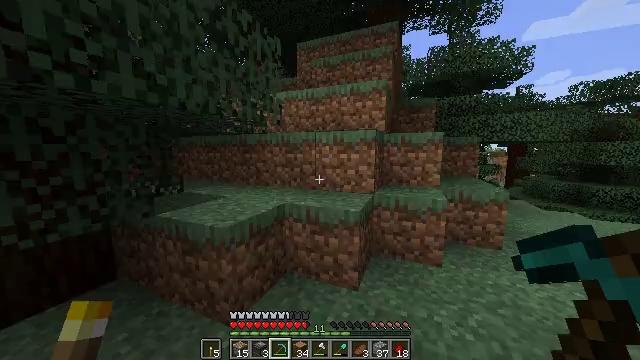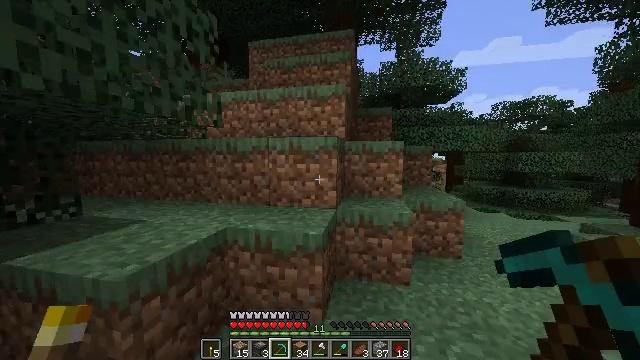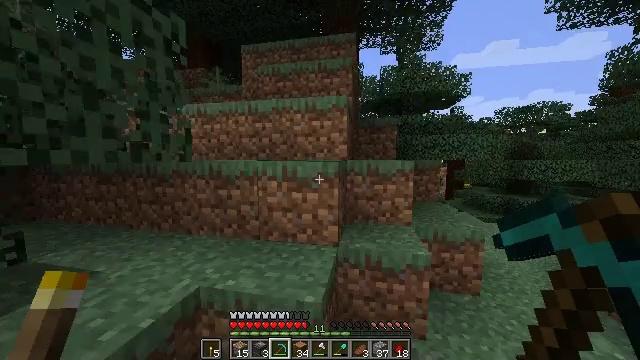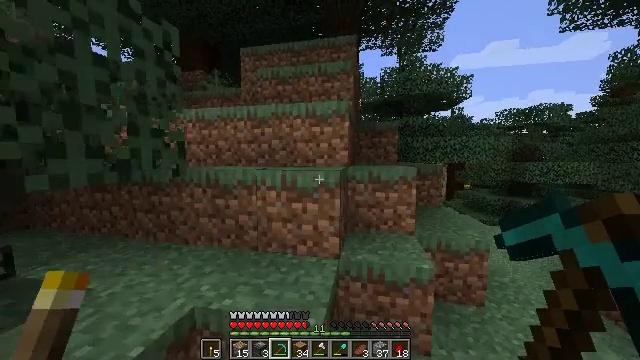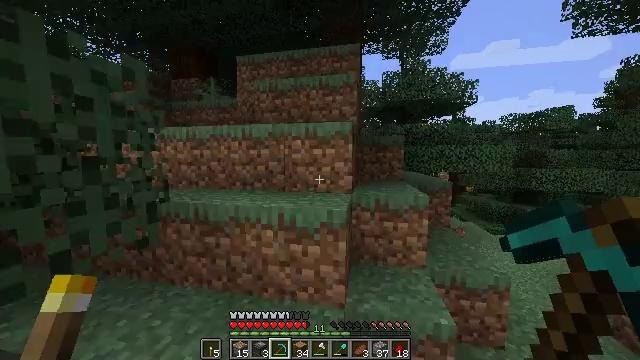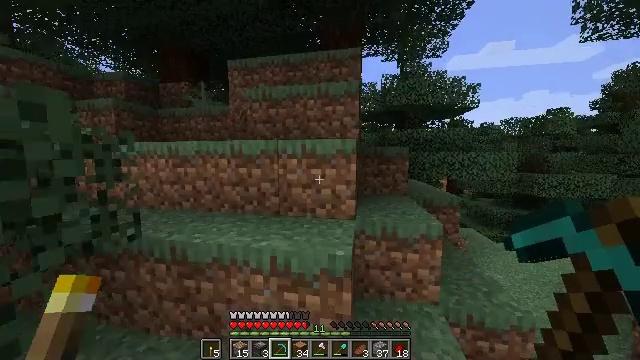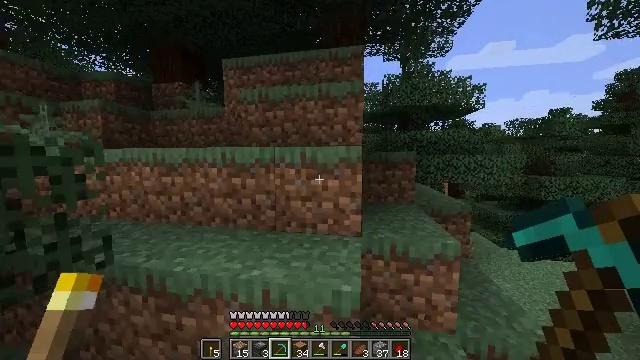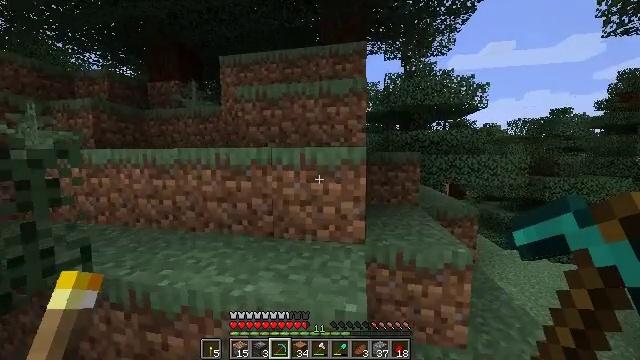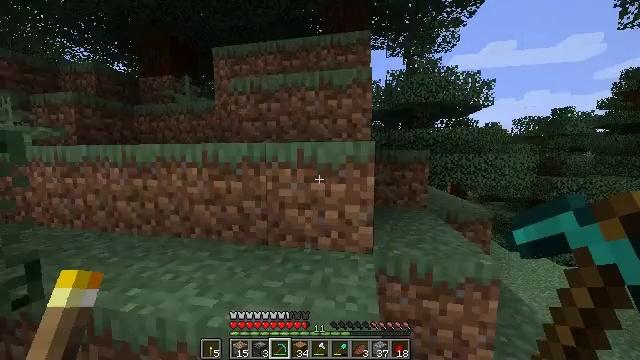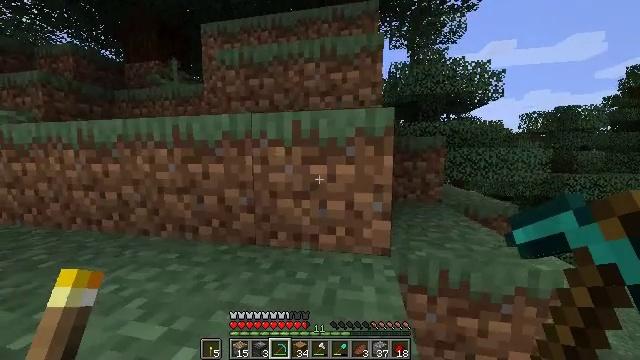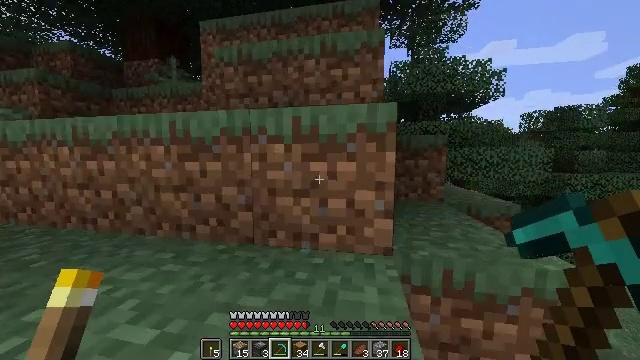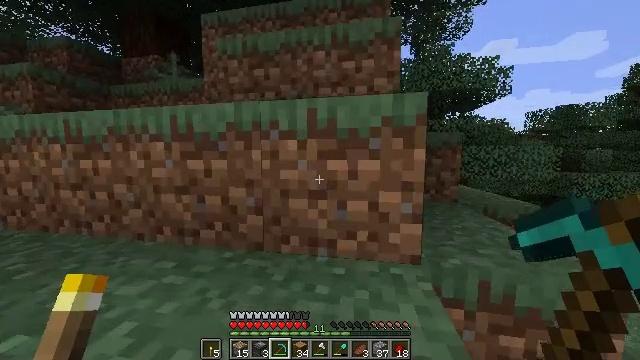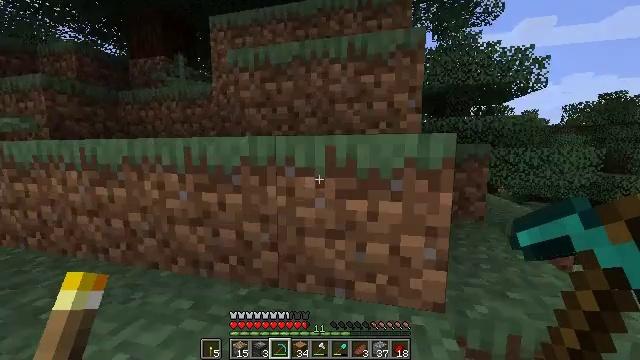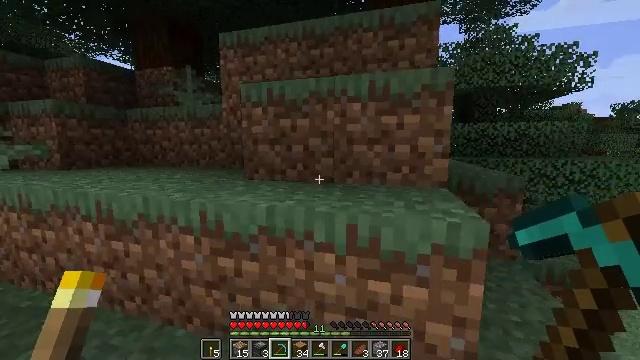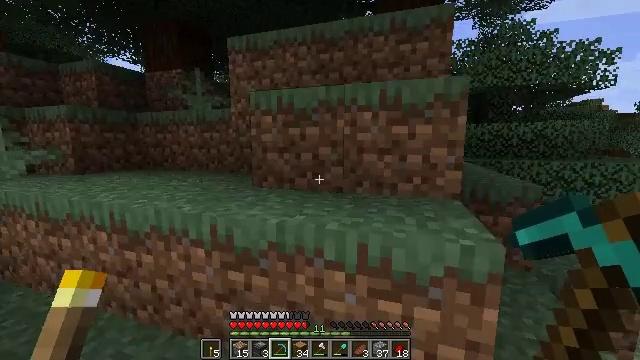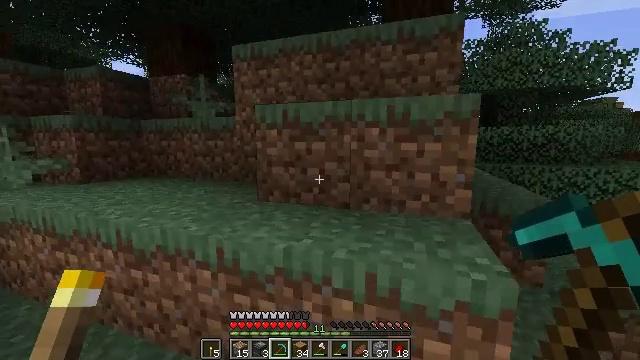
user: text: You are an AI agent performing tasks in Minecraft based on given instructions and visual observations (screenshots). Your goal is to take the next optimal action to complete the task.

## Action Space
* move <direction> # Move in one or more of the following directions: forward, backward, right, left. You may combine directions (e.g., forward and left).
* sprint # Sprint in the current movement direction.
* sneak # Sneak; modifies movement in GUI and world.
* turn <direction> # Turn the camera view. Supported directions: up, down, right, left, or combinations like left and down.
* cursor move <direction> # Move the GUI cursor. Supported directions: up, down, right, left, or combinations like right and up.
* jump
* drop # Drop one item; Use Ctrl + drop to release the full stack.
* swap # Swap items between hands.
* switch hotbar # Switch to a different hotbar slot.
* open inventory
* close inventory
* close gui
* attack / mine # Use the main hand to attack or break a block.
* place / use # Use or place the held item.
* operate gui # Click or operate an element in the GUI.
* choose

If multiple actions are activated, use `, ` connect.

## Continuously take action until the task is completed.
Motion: motion action
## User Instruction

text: Clear the sweet berry bush to collect the sweet berries.
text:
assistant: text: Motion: move forward
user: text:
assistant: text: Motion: move forward, sprint, jump
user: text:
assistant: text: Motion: move forward, jump
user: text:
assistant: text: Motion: move forward, jump
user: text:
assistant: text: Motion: move forward, jump
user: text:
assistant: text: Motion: move forward, jump
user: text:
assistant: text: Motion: move forward, sprint, jump
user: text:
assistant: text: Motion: move forward, sprint, jump
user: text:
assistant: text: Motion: move forward, sprint, jump
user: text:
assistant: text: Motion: move forward, sprint, jump
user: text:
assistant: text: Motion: move forward, jump
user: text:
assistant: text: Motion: move forward, turn left and down, jump
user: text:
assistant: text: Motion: move forward, turn left and down, jump
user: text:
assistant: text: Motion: move forward, sprint, turn left, jump
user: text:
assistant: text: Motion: move forward, sprint, jump
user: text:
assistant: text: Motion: move forward, sprint, turn left, jump
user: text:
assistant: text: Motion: move forward, sprint, turn left, jump
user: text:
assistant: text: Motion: move forward, turn left, jump
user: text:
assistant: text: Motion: move forward, turn left, jump
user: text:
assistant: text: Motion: move forward, turn left, jump
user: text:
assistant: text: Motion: move forward, sprint, turn left, jump
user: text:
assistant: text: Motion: move forward, sprint, turn left, jump
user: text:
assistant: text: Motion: move forward, sprint, turn left, jump
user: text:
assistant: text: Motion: move forward, sprint, turn left, jump
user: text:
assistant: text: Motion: move forward, jump
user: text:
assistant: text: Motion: move forward, jump
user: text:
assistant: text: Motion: move forward, jump
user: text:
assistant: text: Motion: move forward, turn left, jump
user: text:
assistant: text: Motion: move forward, turn left and down, jump
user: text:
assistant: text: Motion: move forward, sprint, turn left and down, jump